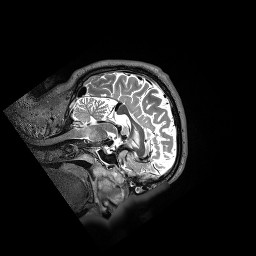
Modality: T2w
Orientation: sagittal
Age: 40
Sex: male